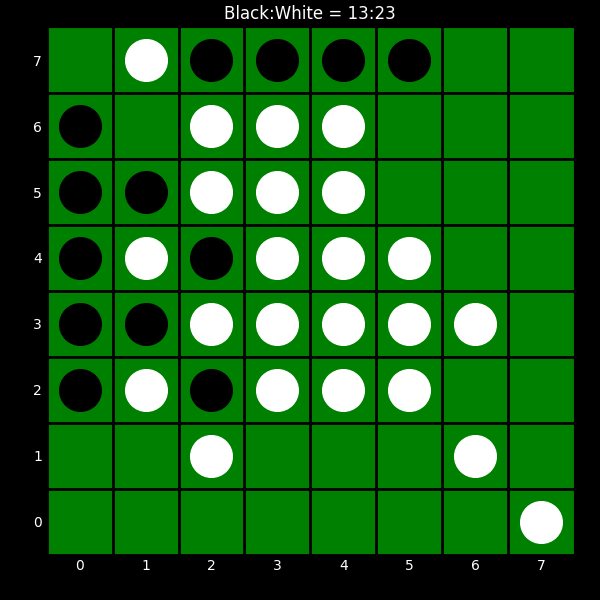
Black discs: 13
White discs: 23